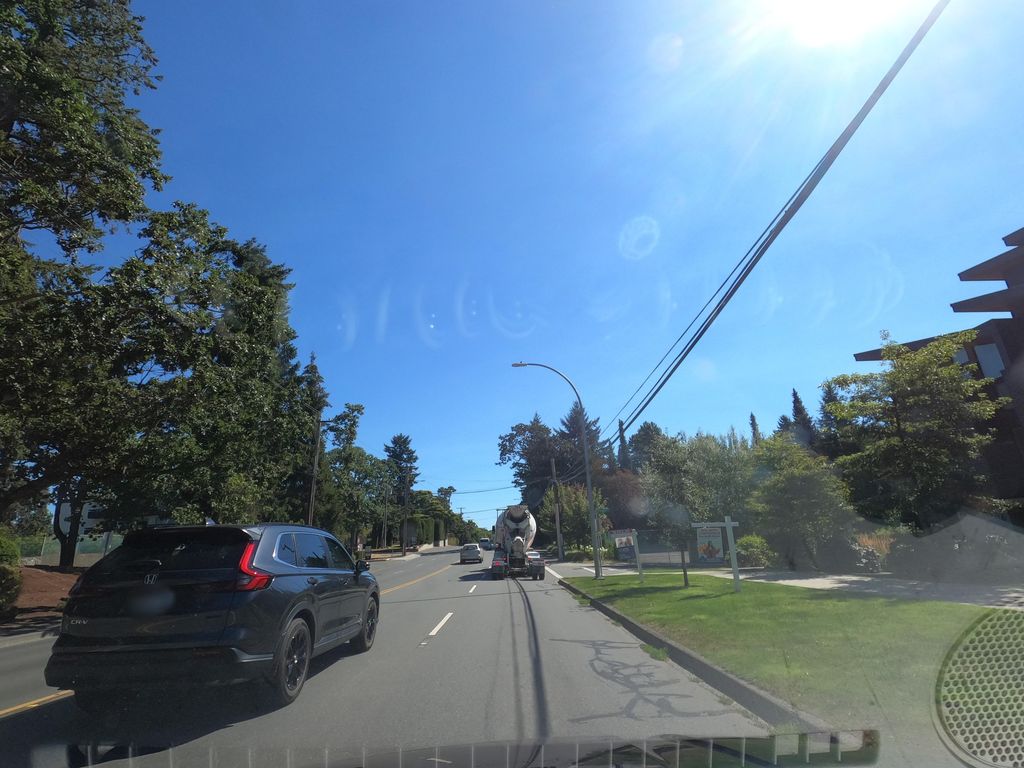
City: victoria